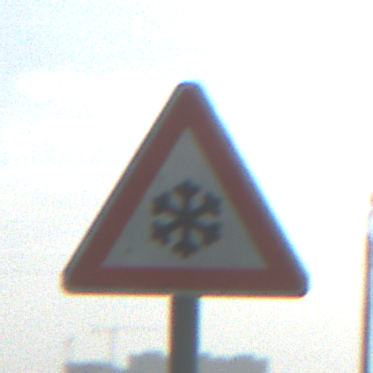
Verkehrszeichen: SchneeOderEisglaette
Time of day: MorningAfternoon
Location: Outdoor (Suburban)
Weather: PartlyCloudy
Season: NotSpecified
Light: Natural